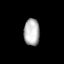
Tissue: lung
Cell type: Others
Senescence score: 0.2178
Nuclear area (px): 414
Mean DAPI intensity: 180.529